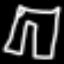
Label: pants